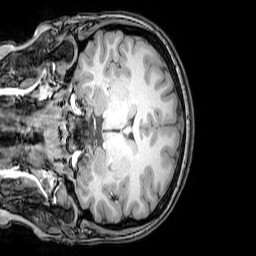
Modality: T1w
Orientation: coronal
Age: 21
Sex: female
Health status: healthy
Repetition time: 0.081 s
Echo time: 0.037 s